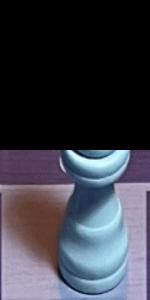
Label: Queen_White